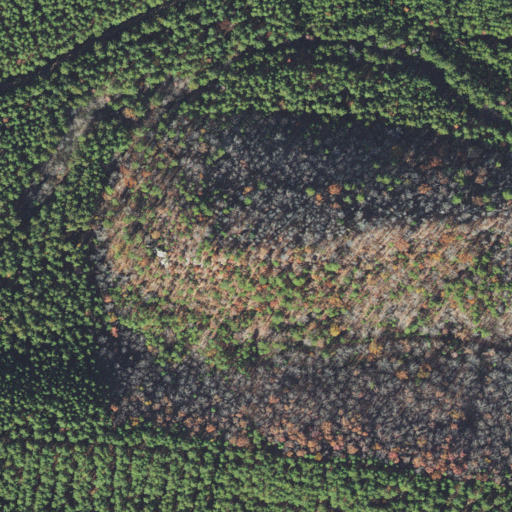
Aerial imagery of mountain in Arkansas named Wilford Peak containing evergreen forest, deciduous forest, and mixed forest